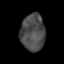
Tissue: skin
Cell type: Others
Senescence score: 0.6931
Nuclear area (px): 880
Mean DAPI intensity: 75.009